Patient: sex M, age 60
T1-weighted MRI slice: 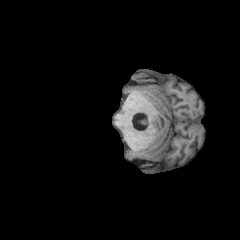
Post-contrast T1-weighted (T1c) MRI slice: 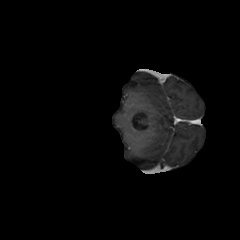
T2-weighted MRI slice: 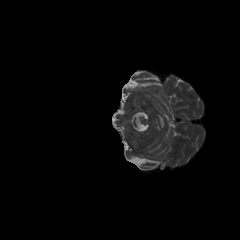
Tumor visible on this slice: no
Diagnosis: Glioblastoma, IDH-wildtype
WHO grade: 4